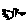
Label: bird